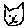
Label: cat